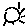
Label: sun